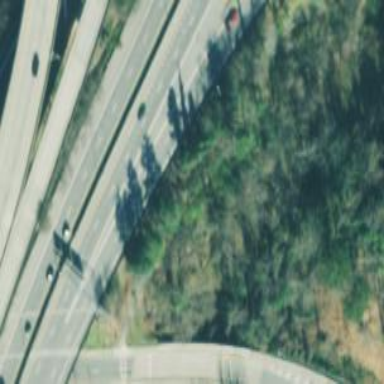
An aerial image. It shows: Motorway.